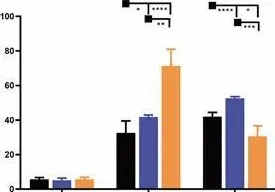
In vitro development of Leishmania (Leishmania) infantum LD strain and BG03, BG05 clinical isolates. Metacyclogenesis profile. Of the strain and isolates. Results from three and two independent experiments with technical triplicates, respectively; data represent means +- standard error of the mean (SEM). Statistical analysis was performed by two-way analysis of variance (ANOVA).
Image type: pathology (immunostaining)